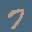
Label: 7